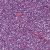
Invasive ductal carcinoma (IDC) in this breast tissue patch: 1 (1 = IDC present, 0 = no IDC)